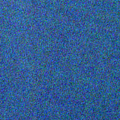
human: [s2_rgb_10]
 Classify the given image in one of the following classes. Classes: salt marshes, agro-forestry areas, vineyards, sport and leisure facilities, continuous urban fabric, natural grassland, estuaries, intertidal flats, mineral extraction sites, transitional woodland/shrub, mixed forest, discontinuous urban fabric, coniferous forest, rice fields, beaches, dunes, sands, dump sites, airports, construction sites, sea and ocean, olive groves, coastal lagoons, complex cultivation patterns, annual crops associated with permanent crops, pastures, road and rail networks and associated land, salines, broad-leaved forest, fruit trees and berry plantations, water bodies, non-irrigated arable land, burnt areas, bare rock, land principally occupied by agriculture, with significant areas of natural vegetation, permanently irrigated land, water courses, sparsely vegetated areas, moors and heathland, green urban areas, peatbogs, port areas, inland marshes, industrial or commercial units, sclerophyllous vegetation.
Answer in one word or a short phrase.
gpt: water bodies